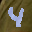
Label: 4